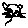
Label: cat